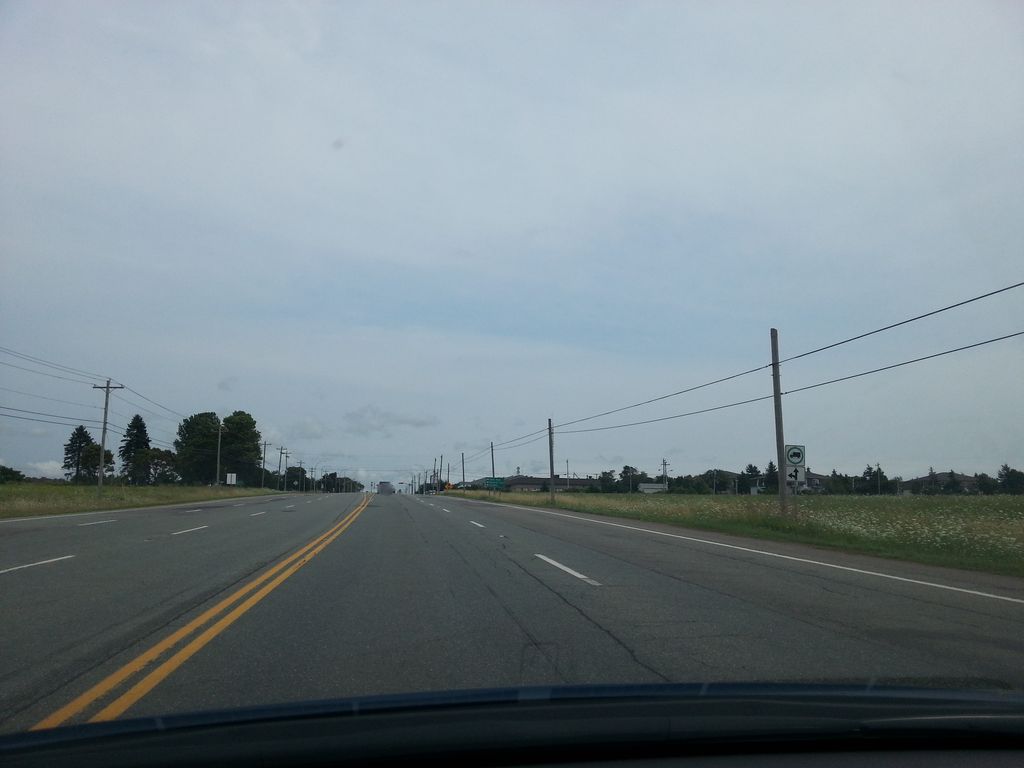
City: charlottetown